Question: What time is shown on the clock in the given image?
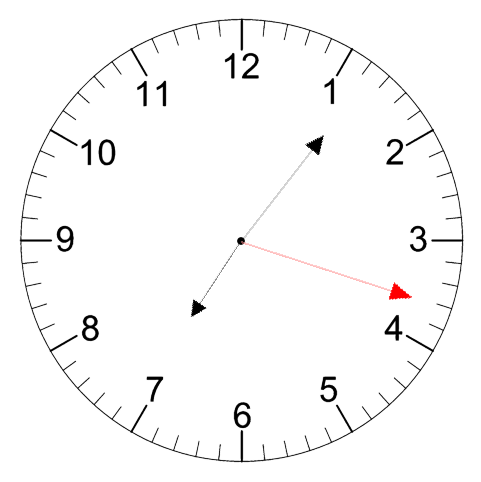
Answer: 07:06:18